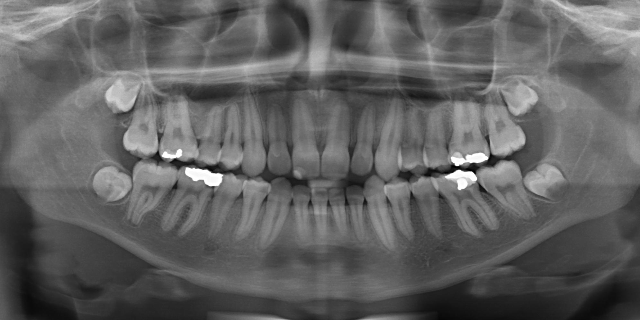
adult